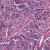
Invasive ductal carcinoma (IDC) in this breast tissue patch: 1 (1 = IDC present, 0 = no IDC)